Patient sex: M
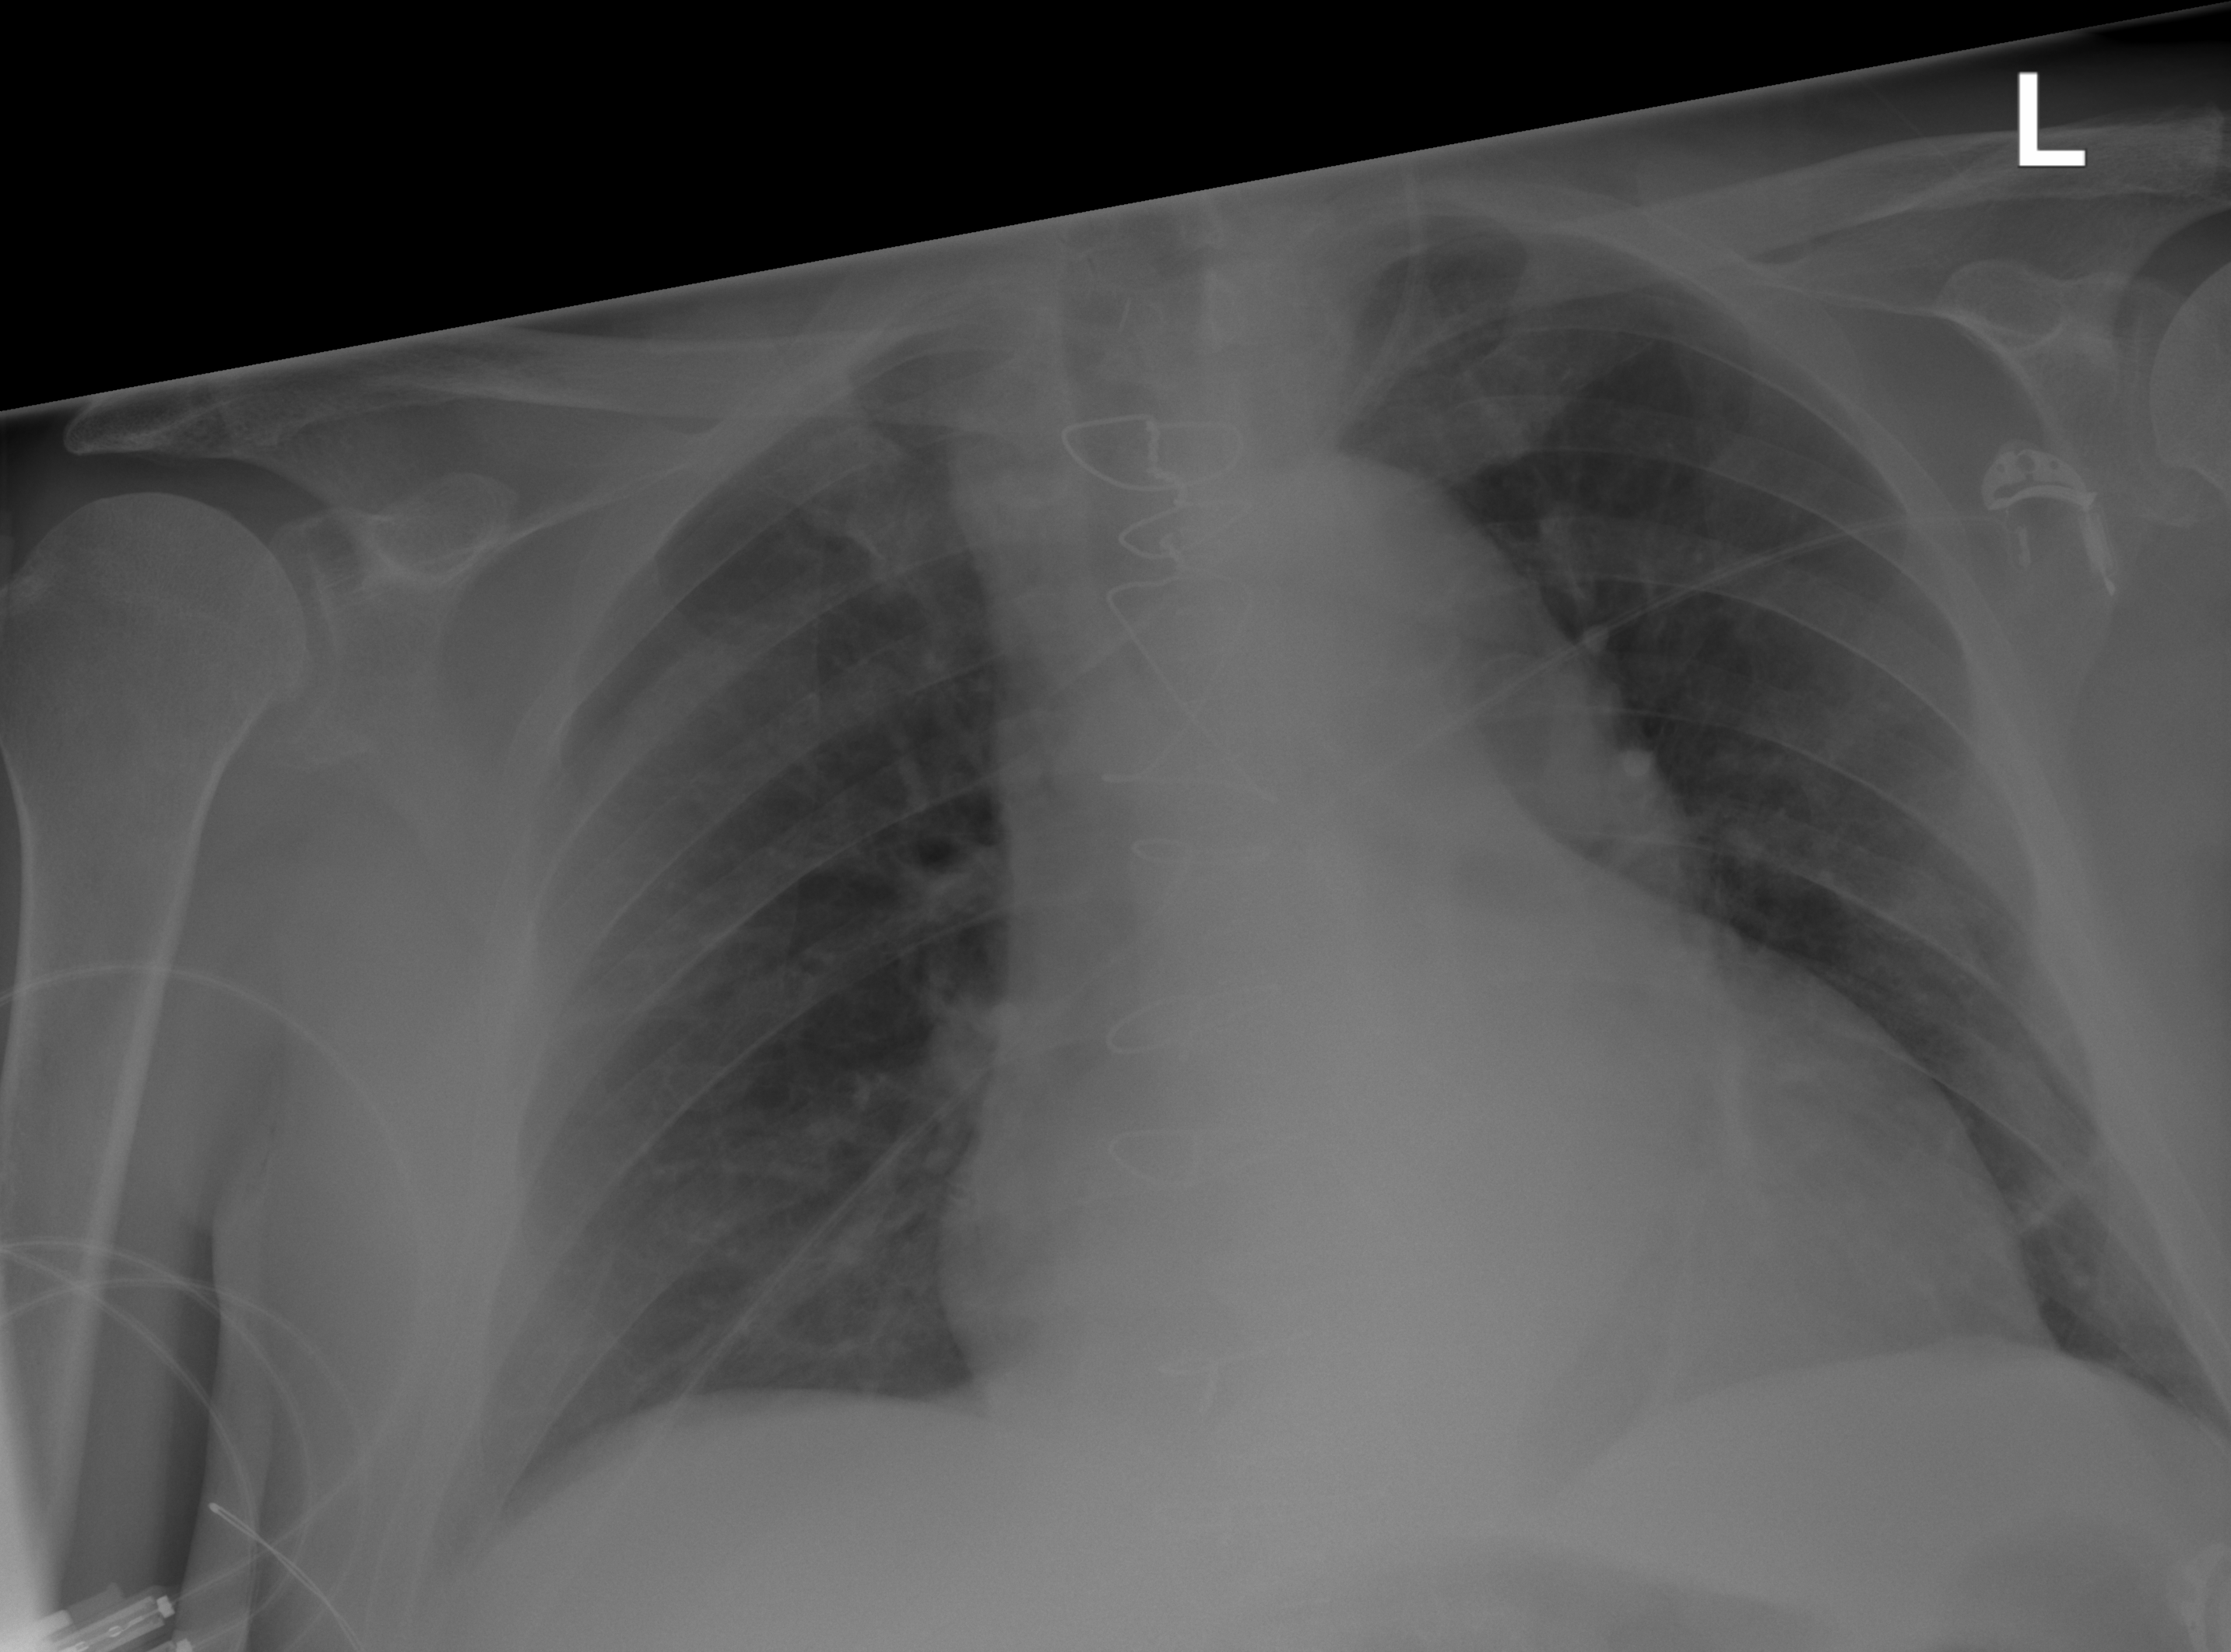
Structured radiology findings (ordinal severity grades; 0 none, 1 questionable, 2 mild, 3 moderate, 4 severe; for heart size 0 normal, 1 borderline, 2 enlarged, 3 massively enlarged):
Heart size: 2
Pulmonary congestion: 1
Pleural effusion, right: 0
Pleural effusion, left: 0
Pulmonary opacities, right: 2
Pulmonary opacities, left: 0
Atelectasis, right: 2
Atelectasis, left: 2